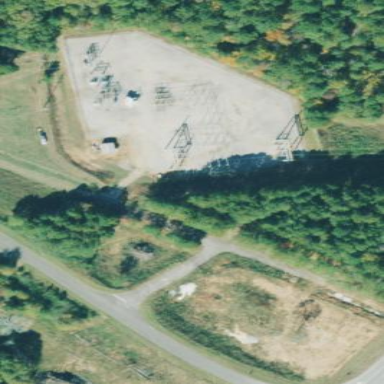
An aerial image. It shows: Distribution substation surrounded by fence.